Question: I'm writing a small utility which is supposed to launch several commands in parallel using 'system()' and wait for their results for logging purposes. However, even though I'm calling 'system()' on different threads, by looking at my Activity Monitor I only see one instance of each command at a time. It looks like system is internally synchronized on a mutex, and only one execution is allowed at each time, however this looks like a huge limitation, can someone confirm this behavior? Do you have any ideas on how to solve it?
by looking at the threads execution flow, it looks like they're effectively synchronizing on a mutex. Is there an alternative 'system()' which doesn't do that?

I should mention I'm using C++11 (w/ clang and libc++) on Mac OS 10.7.5.
code is:
'''
void Batch::run()
{
done.clear();
generator->resetGeneration();
while(generator->hasMoreParameters())
{
// Lock for accessing active
unique_lock<mutex> lock(q_mutex, adopt_lock);
// If we've less experiments than threads
if (active.size() < threads)
{
Configuration conf = generator->generateParameters();
Experiment e(executable, conf);
thread t(&Experiment::run, e, reference_wrapper<Batch>(*this));
thread::id id = t.get_id();
active.insert(id);
t.detach();
}
// Condition variable
q_control.wait(lock, [this] { return active.size() < threads; } );
}
}
void Batch::experimentFinished(std:🧵:id pos)
{
unique_lock<mutex> lock(q_mutex, adopt_lock);
active.erase(pos);
lock.unlock();
q_control.notify_all();
}
void Experiment::run(Batch& caller)
{
// Generate run command
stringstream run_command;
run_command << executable + " ";
ParameterExpression::printCommandLine(run_command, config);
if (system(run_command.str().c_str()))
stats["success"] = "true";
else
stats["success"] = "false";
caller.experimentFinished(this_thread::get_id());
}
'''
Just to be clear: the spawning and handling of threads works fine and does what it needs to do, but it looks like you can have just one instance of 'system()' running at a time.
Thanks
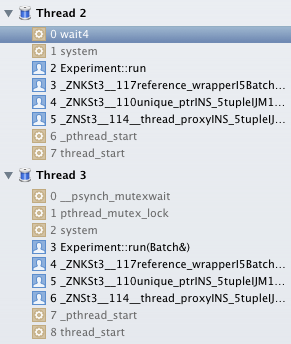
Answer: To whoever comes later, 'popen' did the trick, as it doesn't internally keep a mutex. The code to make it work is
'''
FILE* proc;
char buff[1024];
// Keep track of the success or insuccess of execution
if (!(proc = popen(run_command.str().c_str(), "r")))
stats["success"] = "false";
else
stats["success"] = "true";
// Exhaust output
while(fgets(buff, sizeof(buff), proc) != nullptr);
pclose(proc);
'''